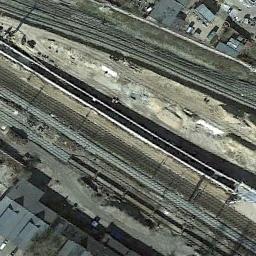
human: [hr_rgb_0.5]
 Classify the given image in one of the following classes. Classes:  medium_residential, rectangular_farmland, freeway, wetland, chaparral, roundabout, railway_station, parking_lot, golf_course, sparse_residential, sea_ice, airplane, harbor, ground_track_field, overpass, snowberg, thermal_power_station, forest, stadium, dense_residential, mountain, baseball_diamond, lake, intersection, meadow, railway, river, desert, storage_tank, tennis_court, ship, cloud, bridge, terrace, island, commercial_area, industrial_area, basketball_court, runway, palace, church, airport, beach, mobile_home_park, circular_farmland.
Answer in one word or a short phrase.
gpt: railway